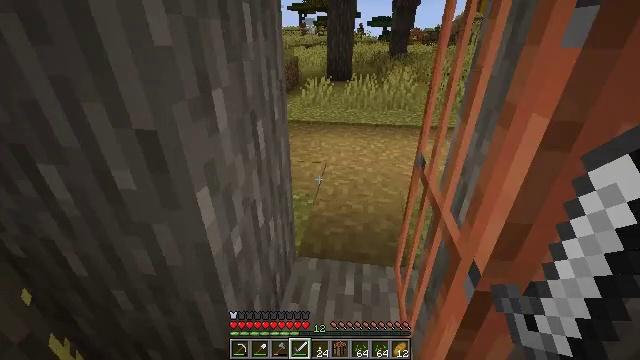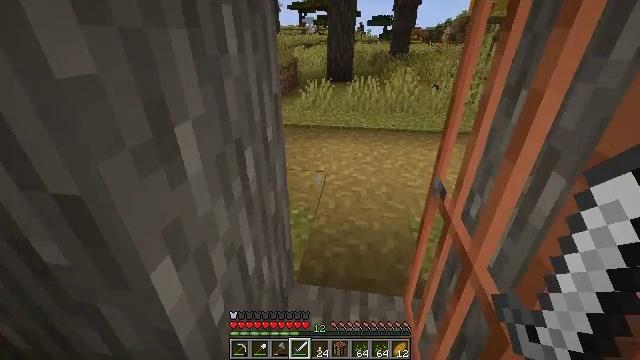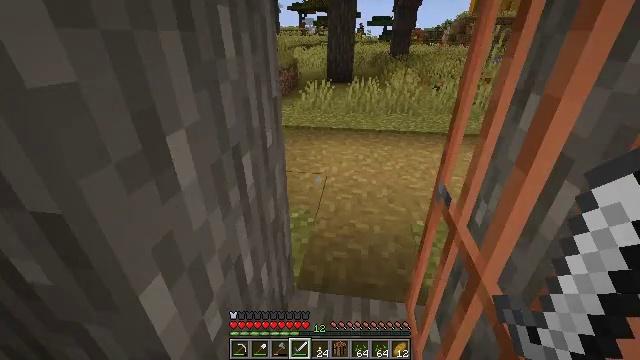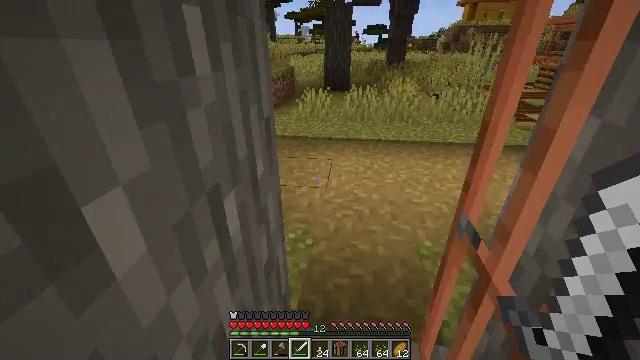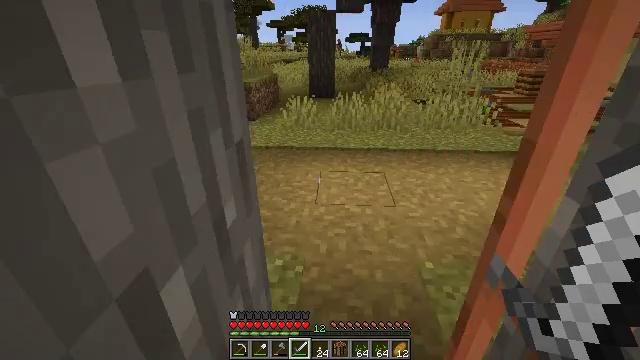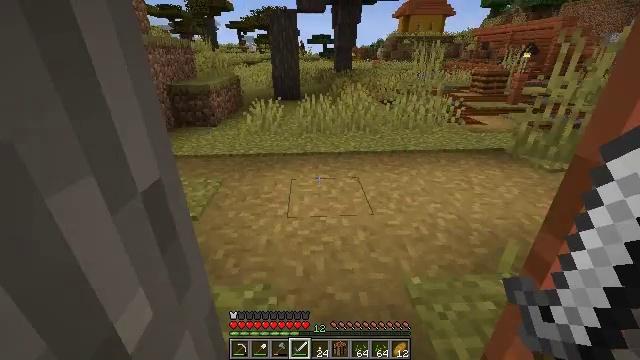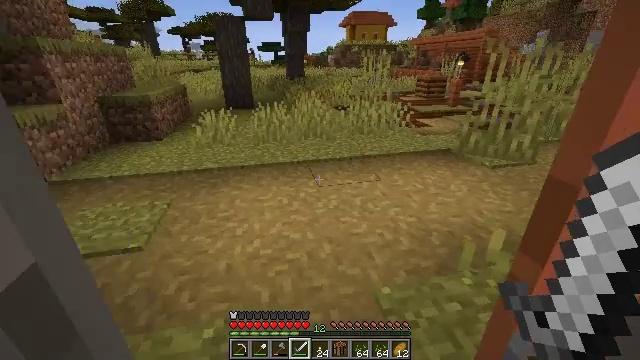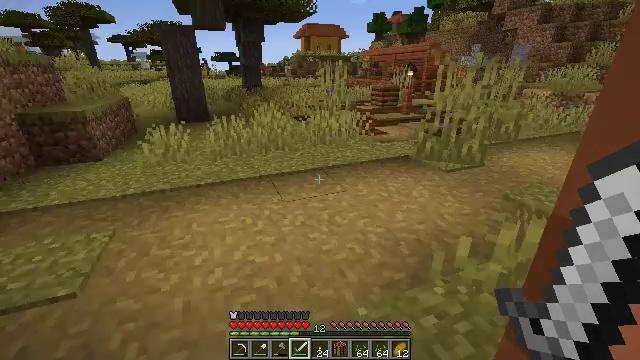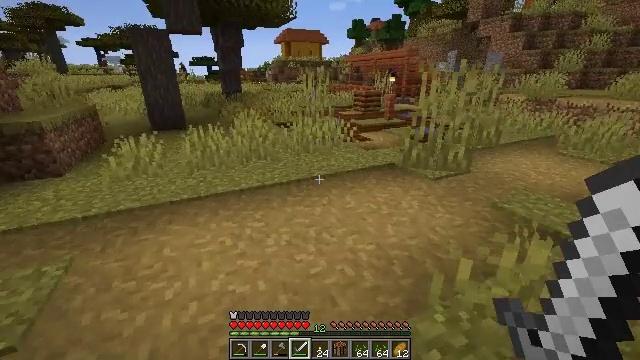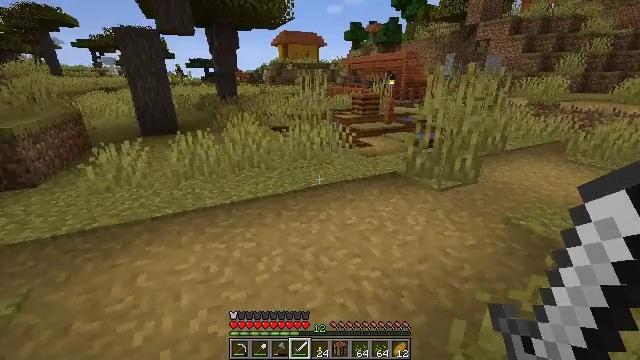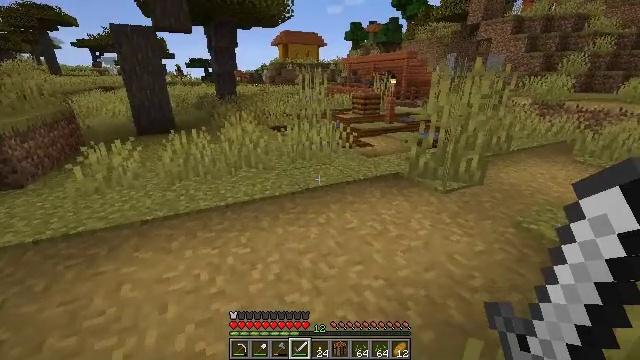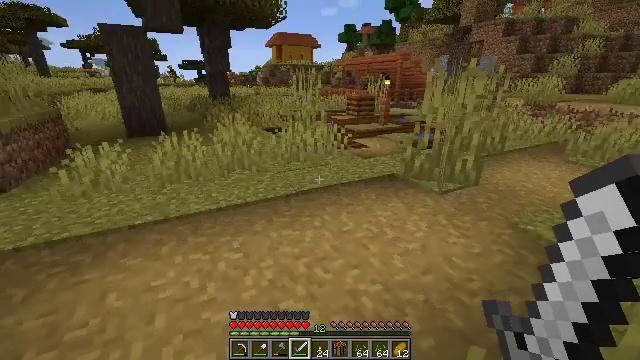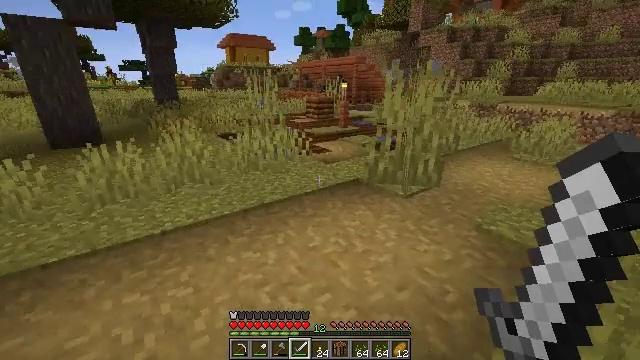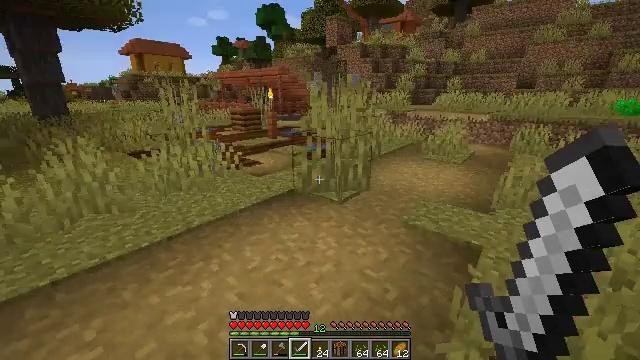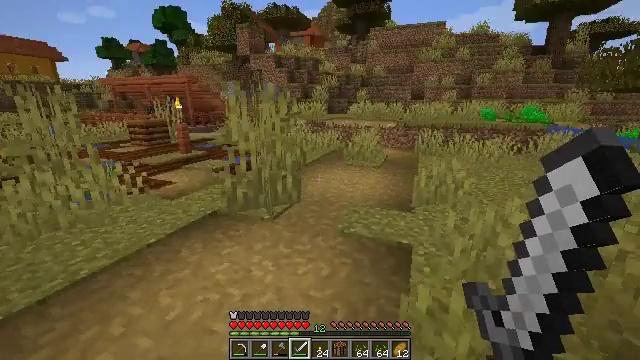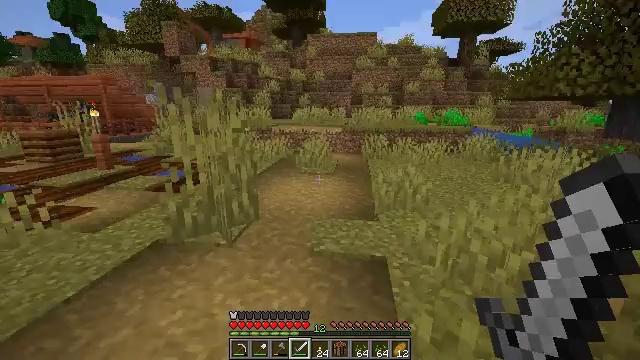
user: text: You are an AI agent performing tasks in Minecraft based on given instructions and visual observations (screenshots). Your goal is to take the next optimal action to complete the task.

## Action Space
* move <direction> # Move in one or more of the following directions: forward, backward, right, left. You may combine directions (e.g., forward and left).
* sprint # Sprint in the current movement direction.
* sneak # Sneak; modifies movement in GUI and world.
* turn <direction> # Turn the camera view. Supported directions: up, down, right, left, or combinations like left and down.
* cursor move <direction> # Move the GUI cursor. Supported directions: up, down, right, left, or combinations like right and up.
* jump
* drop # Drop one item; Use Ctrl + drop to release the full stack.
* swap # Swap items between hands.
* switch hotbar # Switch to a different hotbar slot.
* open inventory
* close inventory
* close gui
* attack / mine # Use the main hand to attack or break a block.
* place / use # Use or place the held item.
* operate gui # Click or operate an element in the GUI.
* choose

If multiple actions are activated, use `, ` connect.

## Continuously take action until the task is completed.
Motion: motion action
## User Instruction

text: Gather grass by holding the left mouse button.
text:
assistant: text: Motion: move forward
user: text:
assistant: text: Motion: move forward
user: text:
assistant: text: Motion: move forward, turn up
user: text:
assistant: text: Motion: move forward, turn right and up
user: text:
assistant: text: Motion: move forward, turn right
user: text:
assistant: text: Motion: move forward, turn right and up
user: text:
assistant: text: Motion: move forward, turn right and up
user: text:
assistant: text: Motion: move forward, turn right and up
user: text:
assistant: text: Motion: move forward
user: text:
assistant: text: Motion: move forward
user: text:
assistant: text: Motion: move forward, turn right
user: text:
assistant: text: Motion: move forward, turn right
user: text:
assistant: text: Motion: move forward, turn right and up
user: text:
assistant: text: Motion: move forward and move left, turn right and up
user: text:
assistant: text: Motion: move forward and move left, turn right and up
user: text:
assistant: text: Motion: move forward and move left, turn right
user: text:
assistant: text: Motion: move forward and move left, turn right
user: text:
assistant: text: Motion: move forward and move left, turn right
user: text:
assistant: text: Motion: move forward and move left, turn right
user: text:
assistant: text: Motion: move forward and move left, turn right
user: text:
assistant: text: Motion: move forward and move left, turn right
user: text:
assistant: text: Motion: move forward and move left, turn right
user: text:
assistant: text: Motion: move forward, turn right
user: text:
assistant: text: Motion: move forward, turn right
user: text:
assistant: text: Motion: move forward
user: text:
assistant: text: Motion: move forward
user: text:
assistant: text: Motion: move forward
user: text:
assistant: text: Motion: move forward, turn left
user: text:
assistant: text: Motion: move forward, turn left and down
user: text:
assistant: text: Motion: move forward, turn left